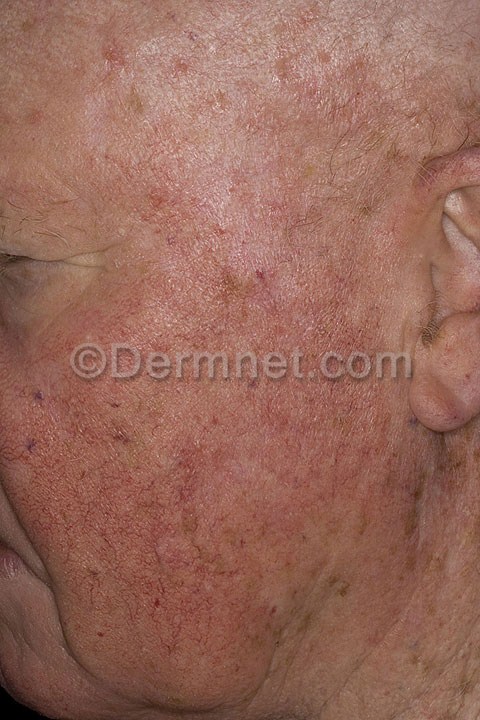
Disease: Light Diseases and Disorders of Pigmentation